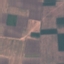
Label: AnnualCrop